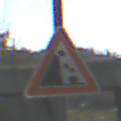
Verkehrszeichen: SteinschlagLinks
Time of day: MorningAfternoon
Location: Outdoor (Suburban)
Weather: Clear
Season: NotSpecified
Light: Natural